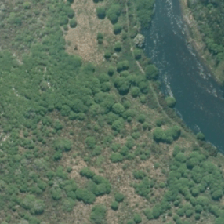
Land cover: low_producing_grassland